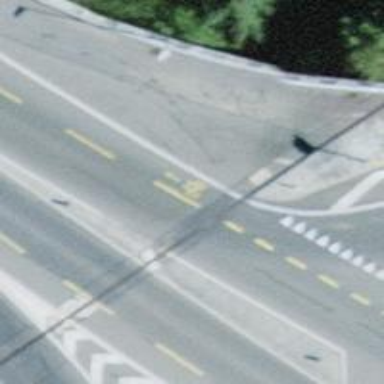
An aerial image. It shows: Secondary road with asphalt surface.